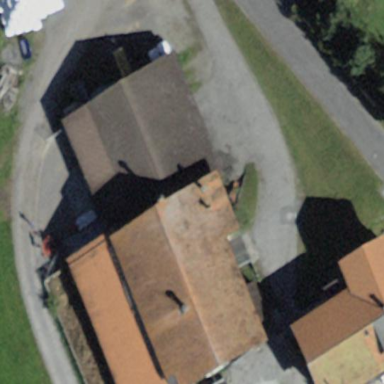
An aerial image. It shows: Building with tile roof.